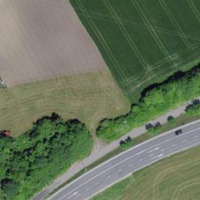
EUNIS habitat code: 52
Species observed at this site:
Tussilago farfara